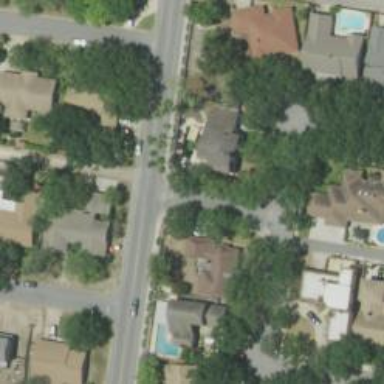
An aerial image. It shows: Alley classified as service road.